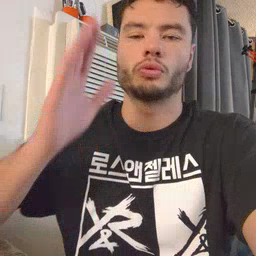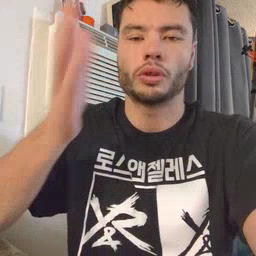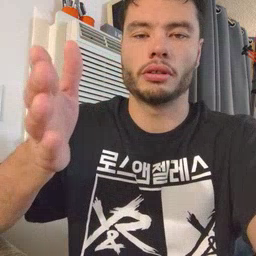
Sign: will